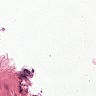
Metastatic tissue present: no